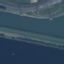
Label: River